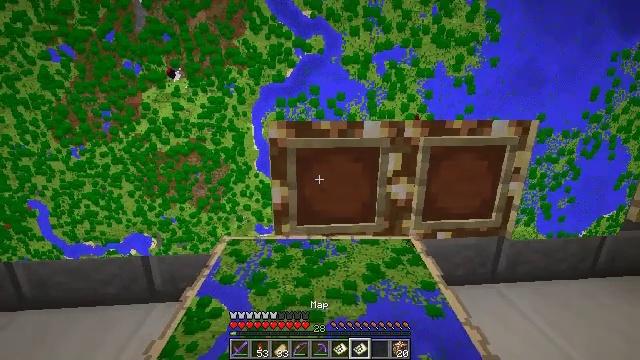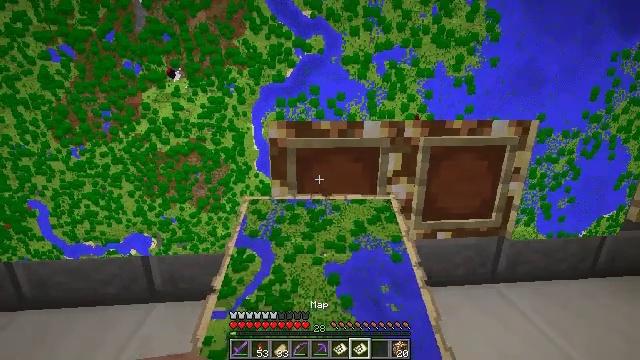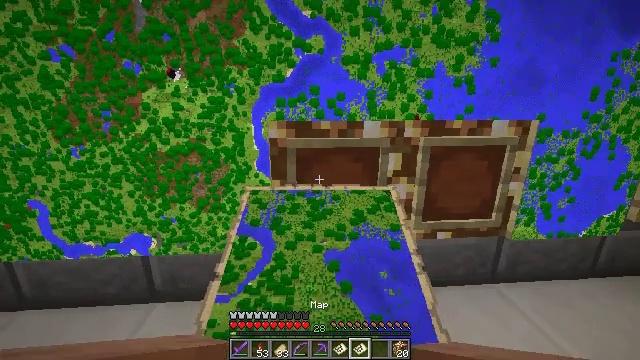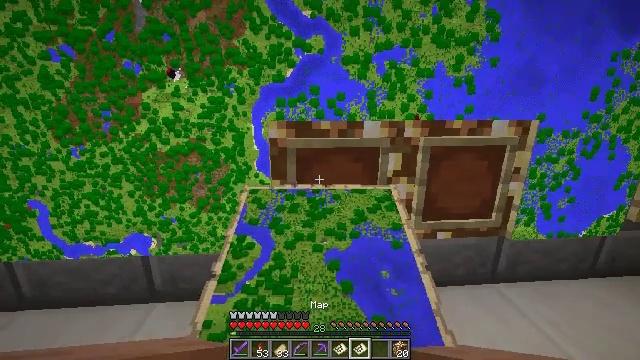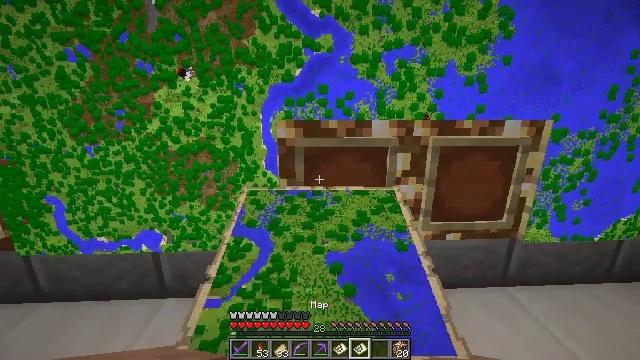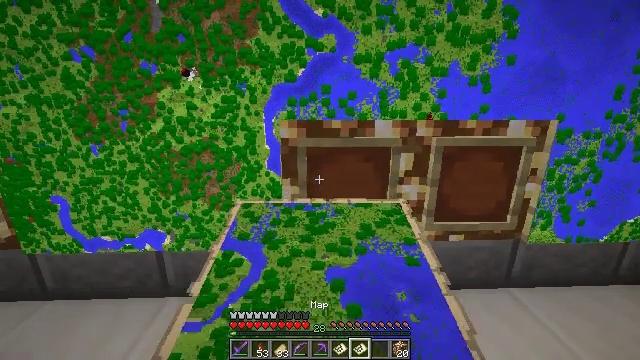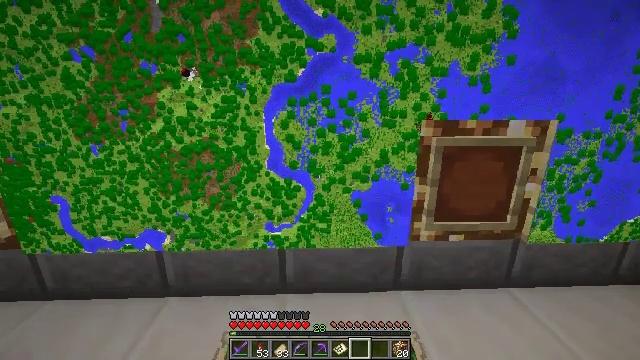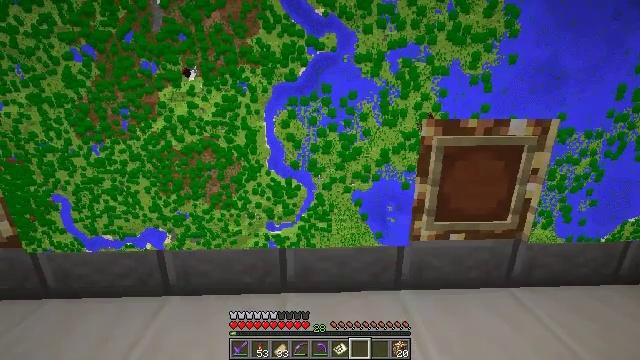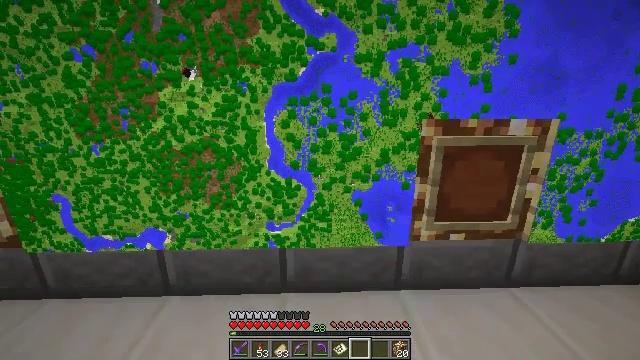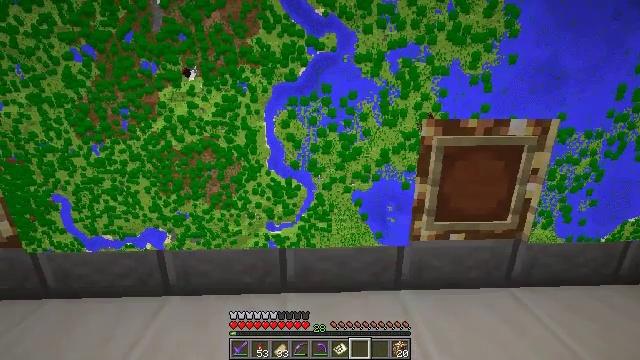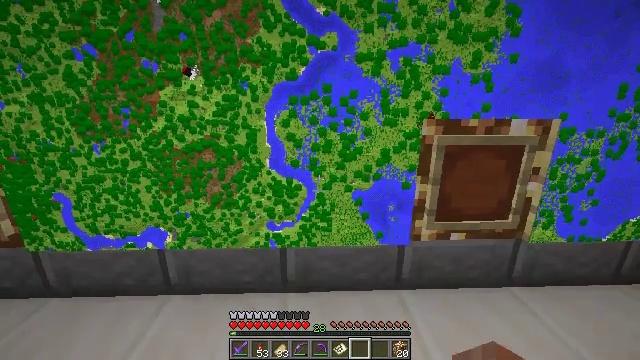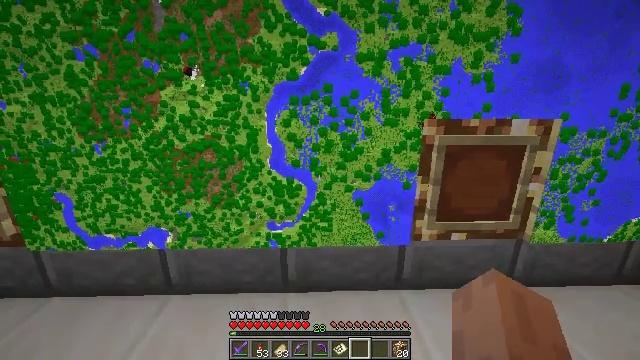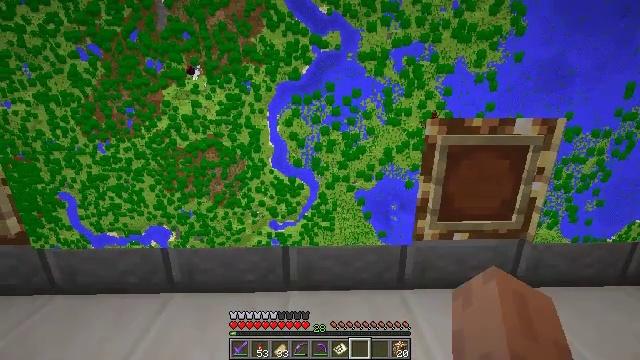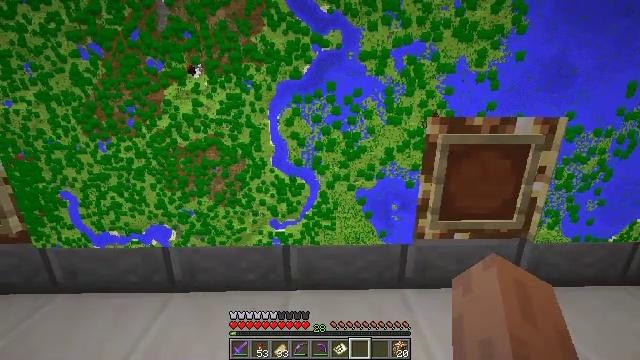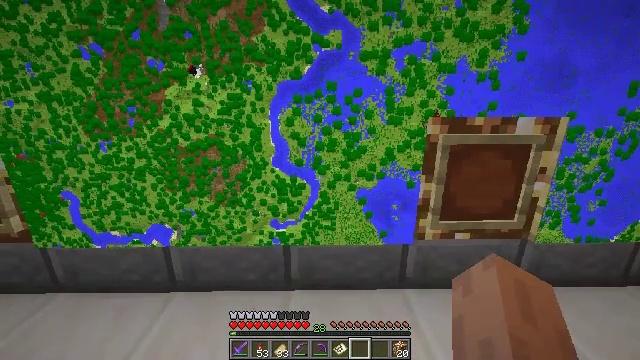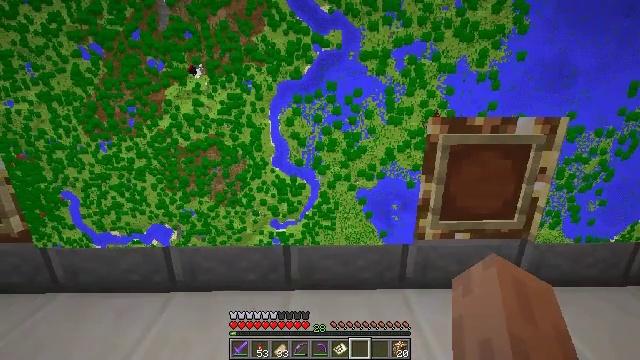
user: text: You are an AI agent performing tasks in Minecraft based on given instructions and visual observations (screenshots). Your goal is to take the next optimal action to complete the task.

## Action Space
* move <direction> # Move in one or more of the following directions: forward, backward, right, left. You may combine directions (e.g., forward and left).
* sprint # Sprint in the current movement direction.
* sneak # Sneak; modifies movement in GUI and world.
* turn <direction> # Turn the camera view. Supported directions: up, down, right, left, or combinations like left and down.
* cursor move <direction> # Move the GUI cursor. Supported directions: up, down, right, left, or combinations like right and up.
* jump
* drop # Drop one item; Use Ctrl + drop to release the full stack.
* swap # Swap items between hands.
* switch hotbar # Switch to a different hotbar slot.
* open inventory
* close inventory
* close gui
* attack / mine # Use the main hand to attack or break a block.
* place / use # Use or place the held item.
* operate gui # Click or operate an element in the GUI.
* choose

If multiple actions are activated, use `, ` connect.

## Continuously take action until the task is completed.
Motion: motion action
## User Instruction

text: Collect the stone bricks by mining.
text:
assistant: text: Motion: use / place
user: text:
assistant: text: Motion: use / place
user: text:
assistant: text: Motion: no_op
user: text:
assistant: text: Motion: turn left
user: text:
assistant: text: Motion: no_op
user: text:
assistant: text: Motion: no_op
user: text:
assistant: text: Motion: no_op
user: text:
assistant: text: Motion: no_op
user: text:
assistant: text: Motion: no_op
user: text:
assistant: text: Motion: no_op
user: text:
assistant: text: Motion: no_op
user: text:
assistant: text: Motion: no_op
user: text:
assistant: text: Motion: no_op
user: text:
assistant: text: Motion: no_op
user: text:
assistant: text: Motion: no_op
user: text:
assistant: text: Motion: no_op
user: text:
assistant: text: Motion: move right
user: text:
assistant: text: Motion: move right
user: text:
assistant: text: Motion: move right, turn left
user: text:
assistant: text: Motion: move right
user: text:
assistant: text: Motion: move right
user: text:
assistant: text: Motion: move right
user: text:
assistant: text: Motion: no_op
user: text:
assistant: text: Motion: no_op
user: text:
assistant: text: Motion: no_op
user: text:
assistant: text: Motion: no_op
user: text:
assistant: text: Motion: no_op
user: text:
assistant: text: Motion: no_op
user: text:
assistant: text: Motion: turn left
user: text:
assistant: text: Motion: turn left